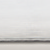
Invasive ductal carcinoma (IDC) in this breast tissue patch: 0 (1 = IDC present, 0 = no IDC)